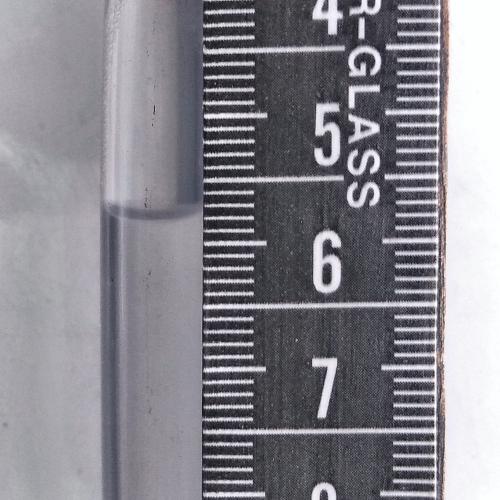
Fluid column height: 5.8 cm